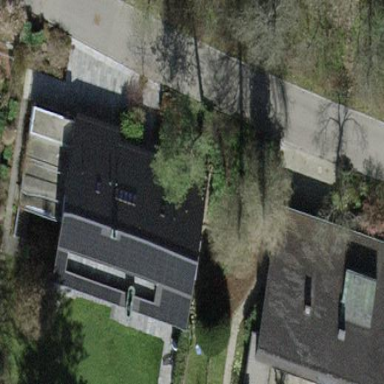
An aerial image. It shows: Building with tile roof.